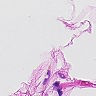
Metastatic tissue present: no